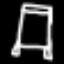
Label: bed